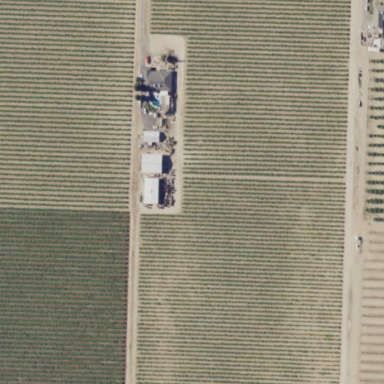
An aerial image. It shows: Beautiful vineyard in the countryside.